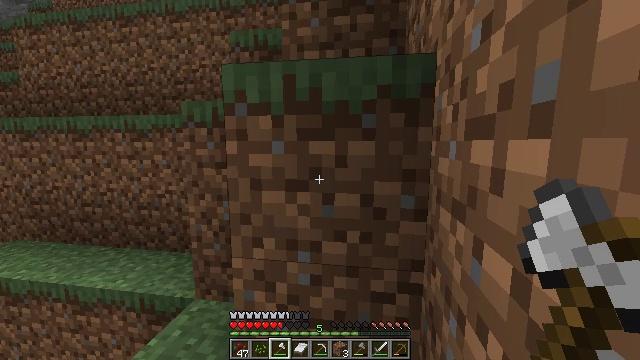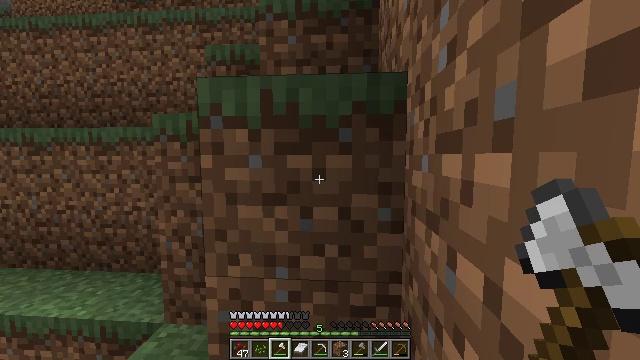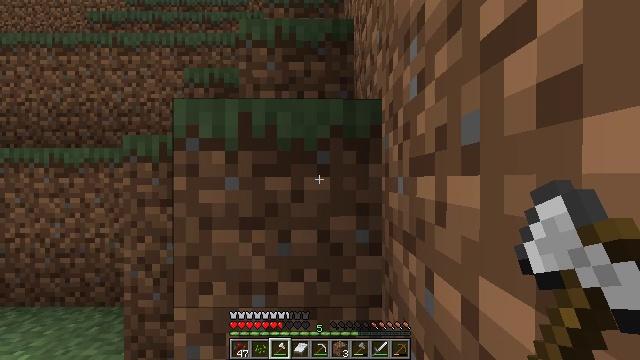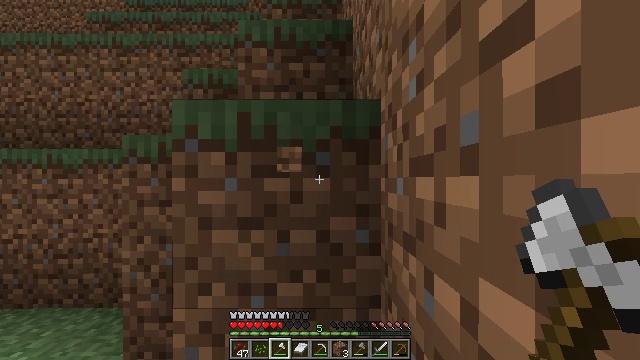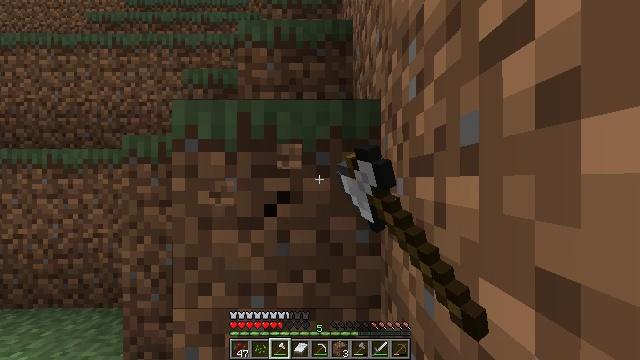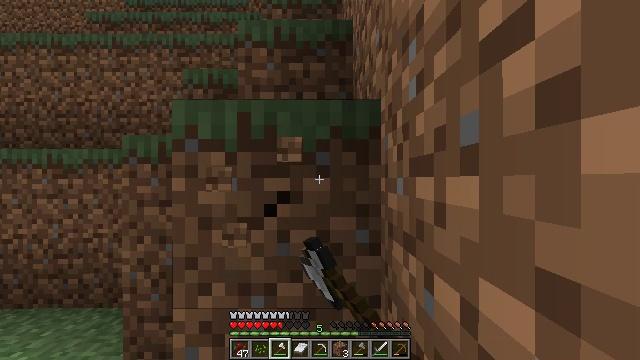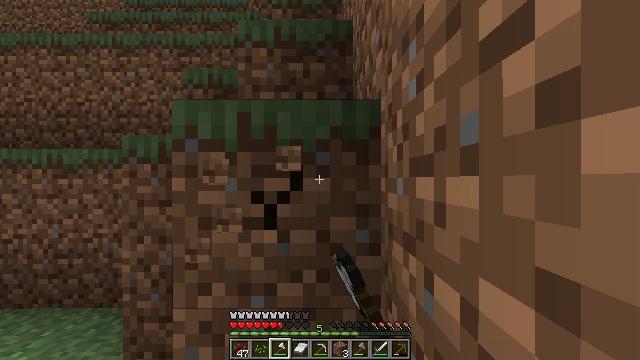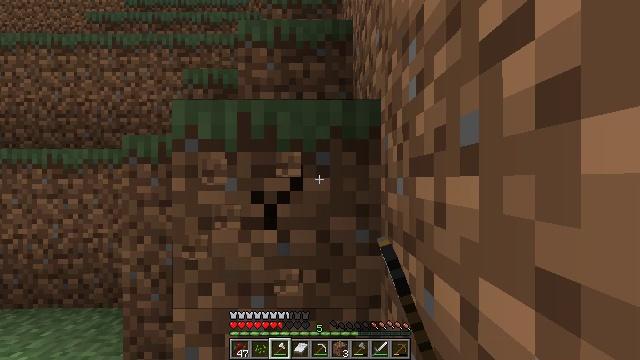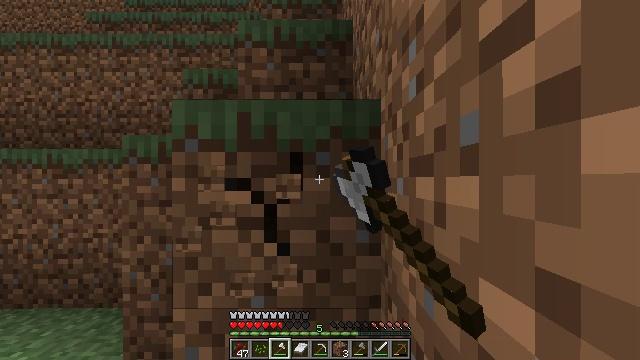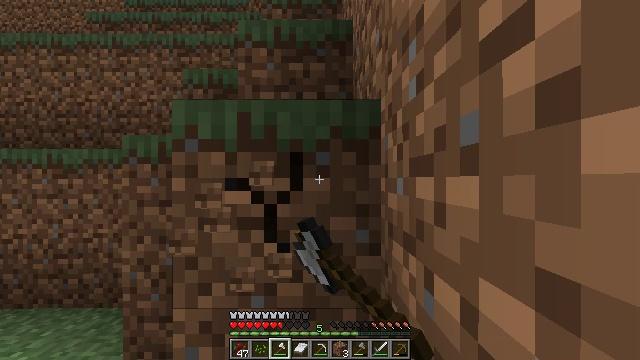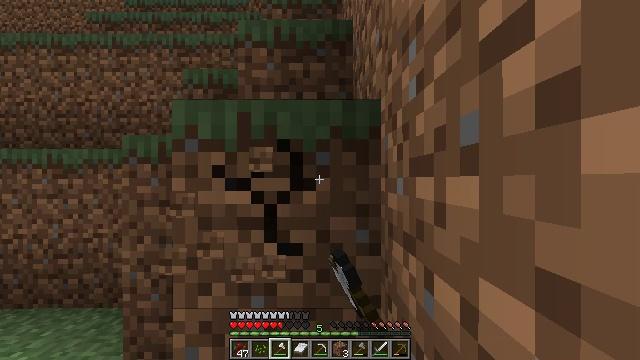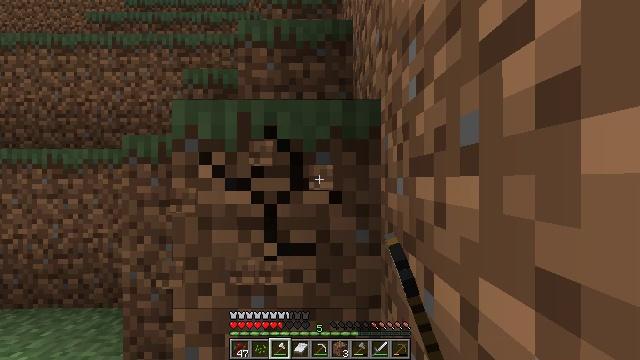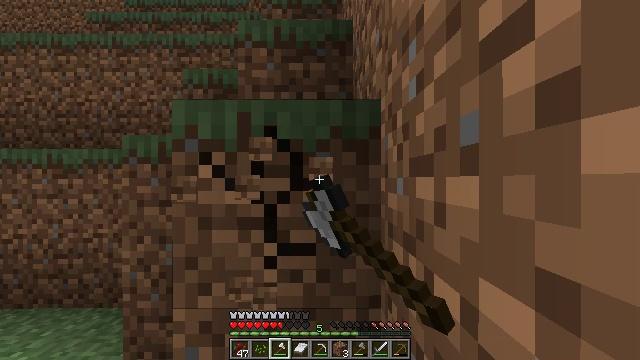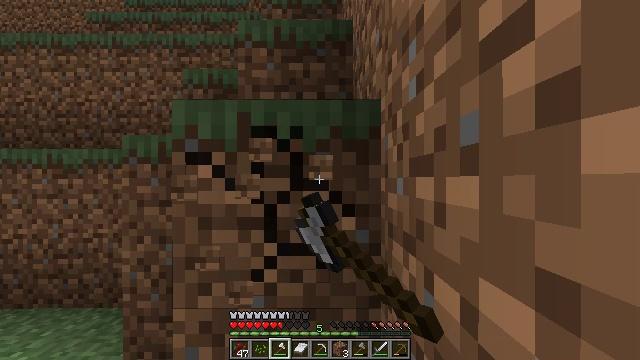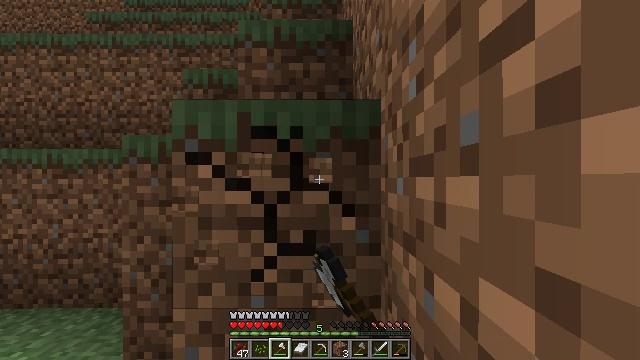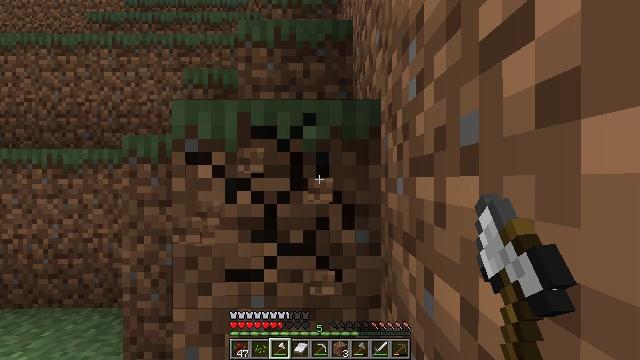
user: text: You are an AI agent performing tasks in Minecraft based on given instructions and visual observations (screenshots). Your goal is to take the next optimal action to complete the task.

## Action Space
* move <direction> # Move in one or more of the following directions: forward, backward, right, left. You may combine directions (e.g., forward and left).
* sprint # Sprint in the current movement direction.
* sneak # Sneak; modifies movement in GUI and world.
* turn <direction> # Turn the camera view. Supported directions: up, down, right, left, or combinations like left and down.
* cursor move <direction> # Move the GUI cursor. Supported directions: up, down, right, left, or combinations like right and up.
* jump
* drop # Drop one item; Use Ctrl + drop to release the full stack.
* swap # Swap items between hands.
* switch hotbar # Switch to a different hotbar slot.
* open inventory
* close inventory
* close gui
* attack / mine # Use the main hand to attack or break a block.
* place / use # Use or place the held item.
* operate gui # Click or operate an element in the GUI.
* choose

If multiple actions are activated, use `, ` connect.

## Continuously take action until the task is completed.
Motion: motion action
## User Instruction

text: Collect the grass block using a shovel.
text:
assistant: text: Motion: turn right and up
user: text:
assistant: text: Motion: turn right and up
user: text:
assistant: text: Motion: attack / mine
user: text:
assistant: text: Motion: attack / mine
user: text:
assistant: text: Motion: attack / mine
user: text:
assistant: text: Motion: attack / mine
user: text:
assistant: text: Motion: attack / mine
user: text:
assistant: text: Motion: attack / mine
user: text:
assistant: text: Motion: attack / mine
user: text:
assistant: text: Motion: attack / mine
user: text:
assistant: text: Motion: attack / mine
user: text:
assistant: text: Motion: attack / mine
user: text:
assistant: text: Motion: attack / mine
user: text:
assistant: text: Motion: attack / mine
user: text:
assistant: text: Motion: attack / mine
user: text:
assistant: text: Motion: attack / mine
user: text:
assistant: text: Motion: attack / mine
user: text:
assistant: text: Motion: attack / mine
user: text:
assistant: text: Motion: attack / mine
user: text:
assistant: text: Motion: attack / mine
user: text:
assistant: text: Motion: attack / mine
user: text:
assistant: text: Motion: attack / mine
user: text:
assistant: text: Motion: attack / mine
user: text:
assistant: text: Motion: attack / mine
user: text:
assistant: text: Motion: attack / mine